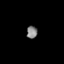
Tissue: skin
Cell type: Epithelial cells
Senescence score: 0.2663
Nuclear area (px): 133
Mean DAPI intensity: 127.82